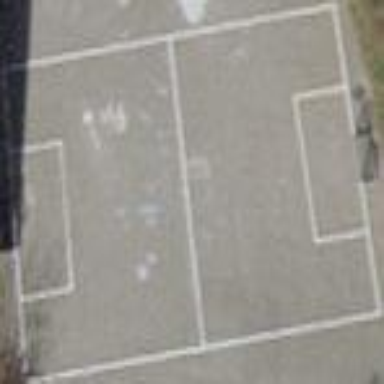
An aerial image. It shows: Asphalt pitch designated for field hockey.